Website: bh-photo
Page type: order-tracking
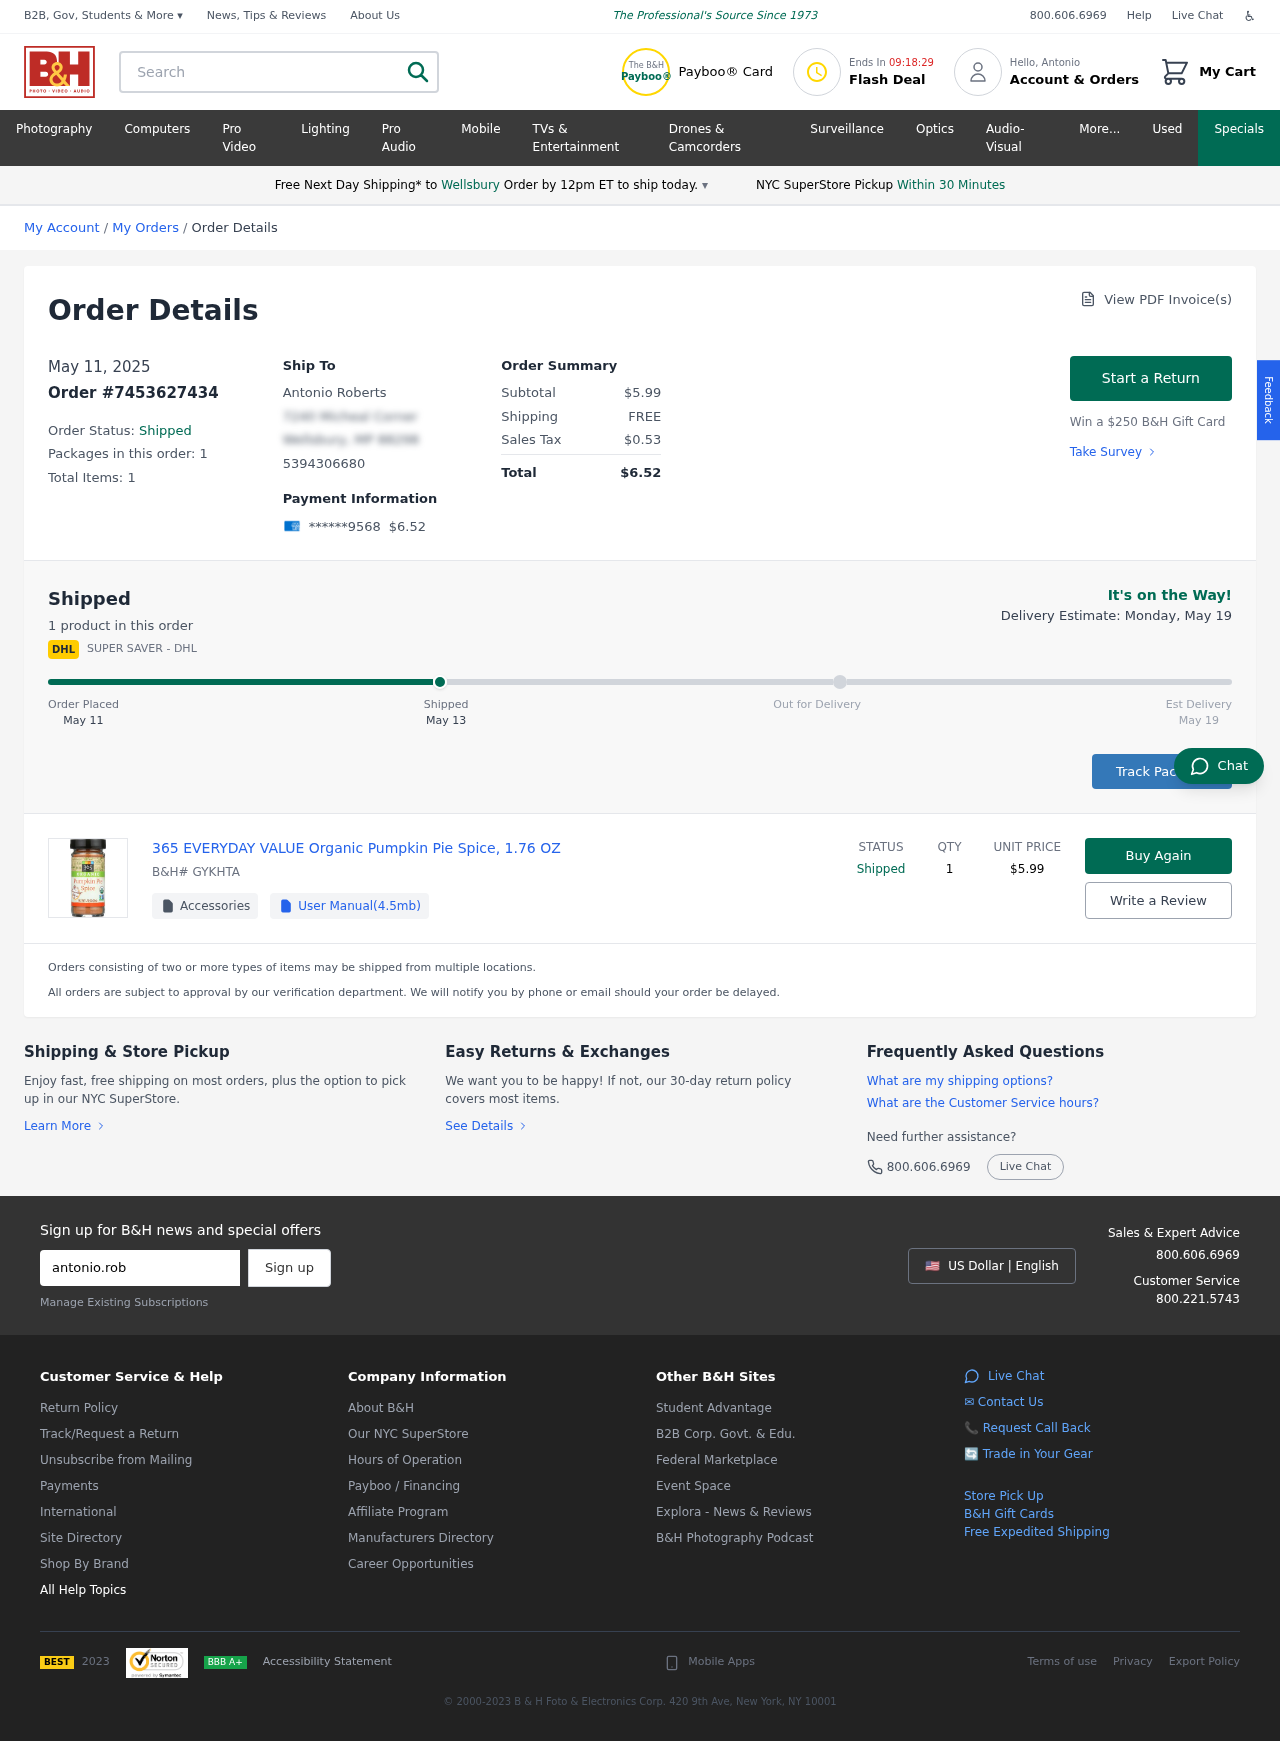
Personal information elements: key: PII_CARD_LAST4
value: ******9568
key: PII_CITY
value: Wellsbury
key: PII_EMAIL
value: antonio.roberts@hotmail.com
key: PII_FIRSTNAME
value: Antonio
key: PII_FULLNAME
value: Antonio Roberts
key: PII_PHONE
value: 5394306680
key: PII_STREET
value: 7240 Micheal Corner
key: PII_CITY_STATE_ZIP
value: Wellsbury, MP 88298
Product elements: key: PRODUCT1_NAME
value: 365 EVERYDAY VALUE Organic Pumpkin Pie Spice, 1.76 OZ
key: PRODUCT1_PRICE
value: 5.99
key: PRODUCT1_QUANTITY
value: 1
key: PRODUCT1_SKU
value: GYKHTA
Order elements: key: ORDER_DATE
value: May 11
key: ORDER_DATE
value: May 11, 2025
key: ORDER_ID
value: Order #7453627434
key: ORDER_NUM_PACKAGES
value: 1
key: ORDER_NUM_ITEMS
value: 1
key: ORDER_NUM_ITEMS
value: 1 product
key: ORDER_TOTAL
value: $6.52
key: ORDER_SUBTOTAL
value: $5.99
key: ORDER_SHIPPING_COST
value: FREE
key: ORDER_TAX
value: $0.53
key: ORDER_DELIVERY_DATE
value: May 19
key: ORDER_DELIVERY_DATE
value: Delivery Estimate: Monday, May 19
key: ORDER_SHIPPING_DATE
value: May 13
Search elements: key: HEADER_SEARCH
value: Search